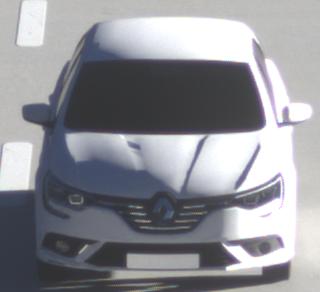
Make: Renault
Model: Mégane ENERGY TCe 100
Detailed model: Mégane (IV)
Model produced from: 2016/03
Model produced until: 2018/08
Doors: 5
Color: white
Road condition: dry road
Daytime: sunrise or sunset
Contrast: high contrast